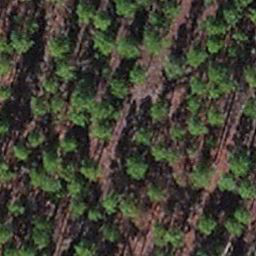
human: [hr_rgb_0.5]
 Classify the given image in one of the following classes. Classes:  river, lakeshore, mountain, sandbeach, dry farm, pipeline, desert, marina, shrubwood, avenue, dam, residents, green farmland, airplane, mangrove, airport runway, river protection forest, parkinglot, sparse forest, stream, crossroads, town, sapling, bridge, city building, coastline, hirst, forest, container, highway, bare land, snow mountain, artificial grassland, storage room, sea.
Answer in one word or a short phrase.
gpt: sapling